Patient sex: M
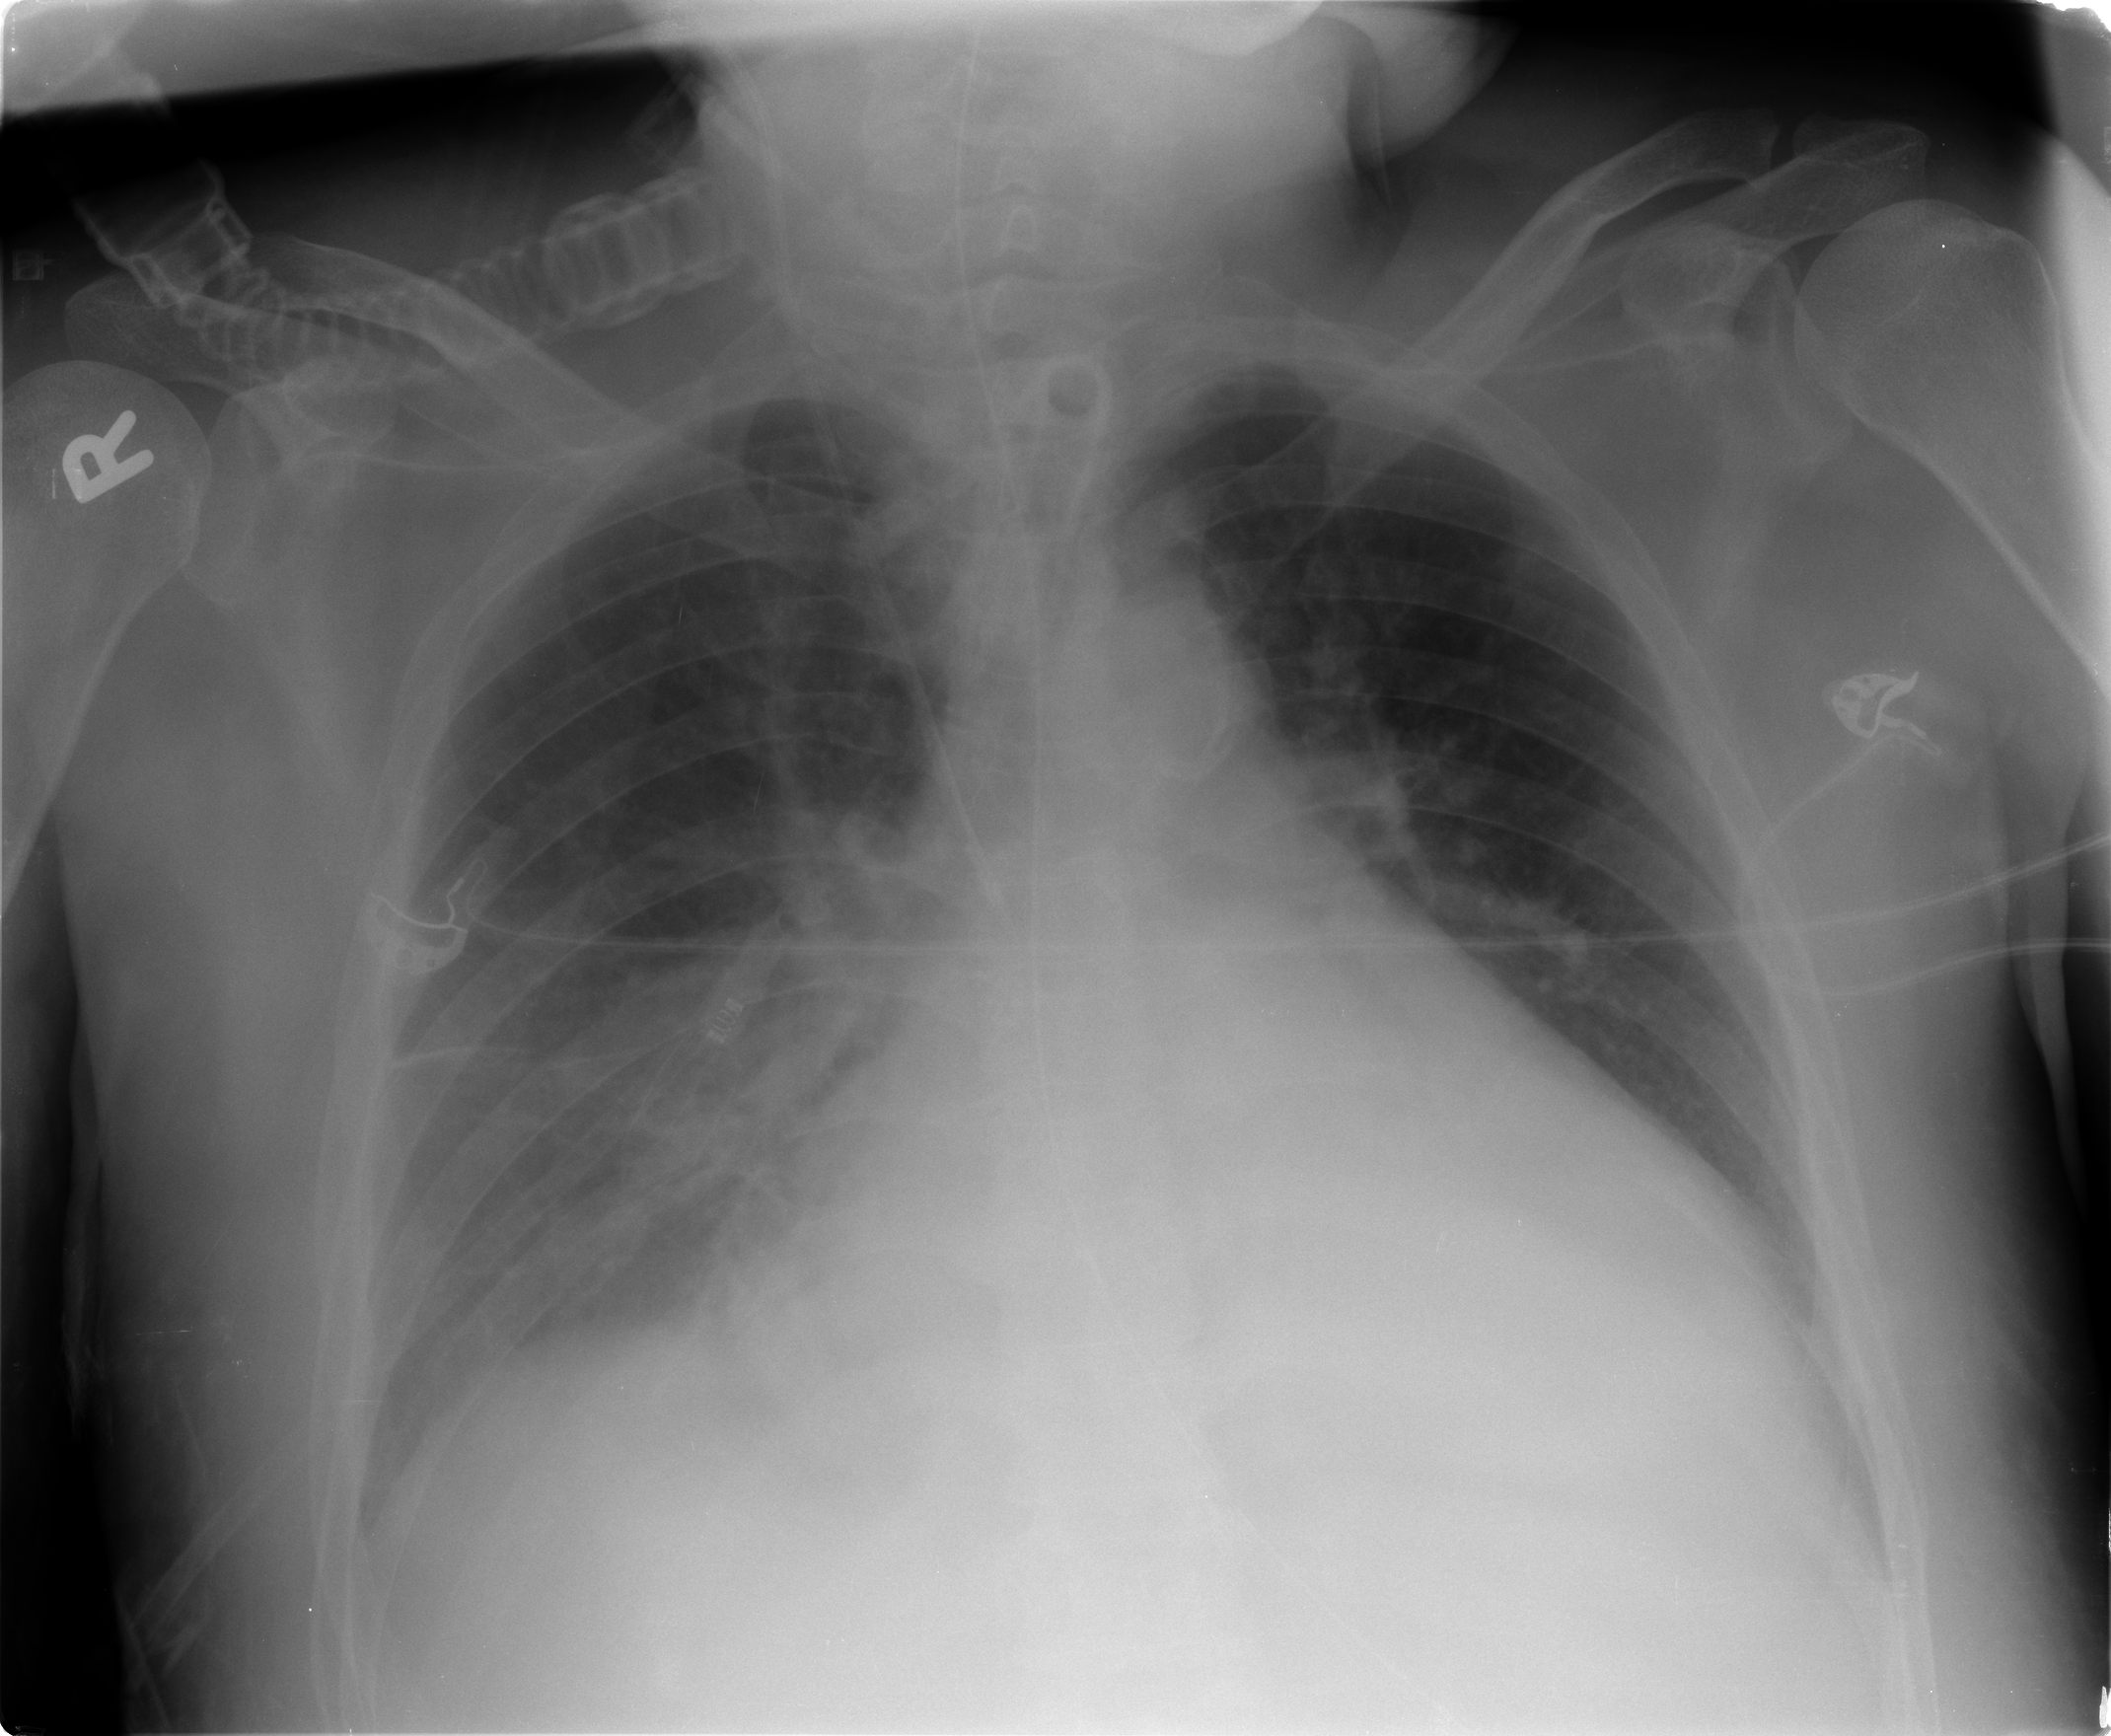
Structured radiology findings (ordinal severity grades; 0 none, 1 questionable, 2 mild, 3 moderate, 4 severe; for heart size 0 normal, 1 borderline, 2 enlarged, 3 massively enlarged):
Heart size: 2
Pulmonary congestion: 2
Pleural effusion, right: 3
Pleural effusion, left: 0
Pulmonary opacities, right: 0
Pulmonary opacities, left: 0
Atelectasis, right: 2
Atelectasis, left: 2